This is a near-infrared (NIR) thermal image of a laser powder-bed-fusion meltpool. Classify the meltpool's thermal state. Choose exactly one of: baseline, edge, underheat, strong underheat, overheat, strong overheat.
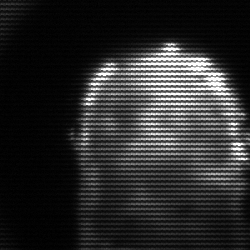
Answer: baseline